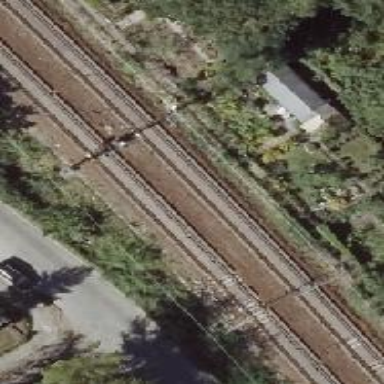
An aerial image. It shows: Railway signal.